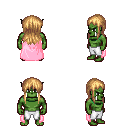
a pixel art fantasy rpg character, male body template, orc, green skin, pink cape, white pants, light blonde unkempt hairstyle, four views (front, back, left, right), 2x2 character sprite sheet, small pixel art, hard edges, no anti-aliasing